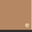
Piece: xx